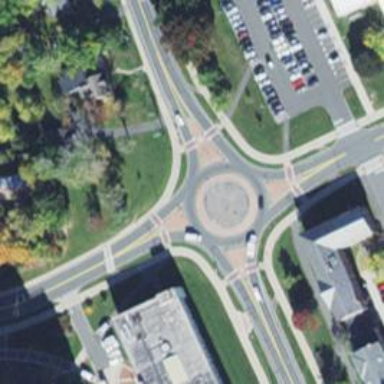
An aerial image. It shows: Asphalt road that is secondary route leading to roundabout.